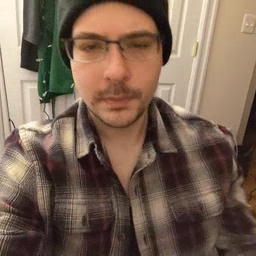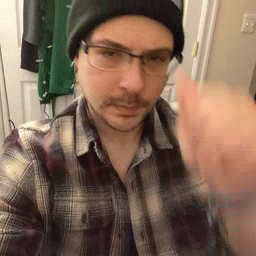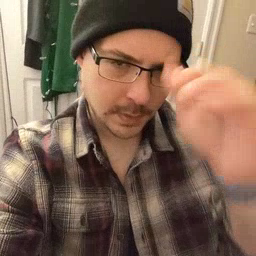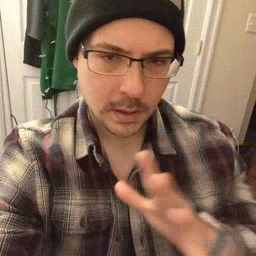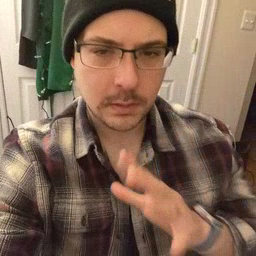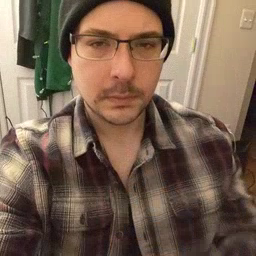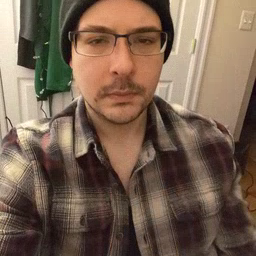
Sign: man